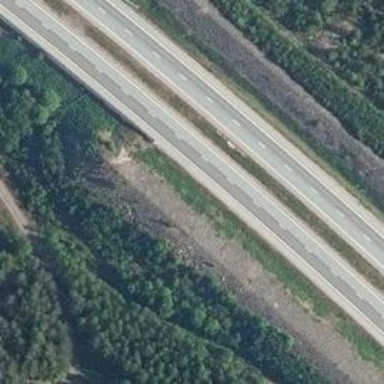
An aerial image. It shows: Asphalt motorway.